Field crop: maize
Growth stage: 2
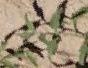
Species: atriplex